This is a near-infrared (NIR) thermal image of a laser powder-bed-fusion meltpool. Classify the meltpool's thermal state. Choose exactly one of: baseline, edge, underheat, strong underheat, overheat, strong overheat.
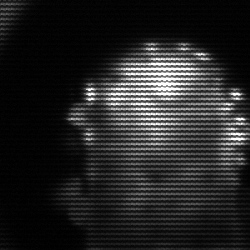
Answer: baseline